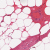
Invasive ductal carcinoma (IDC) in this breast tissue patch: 0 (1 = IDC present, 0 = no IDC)